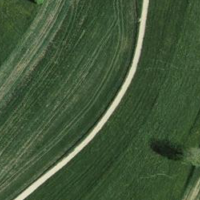
EUNIS habitat code: 24
Species observed at this site:
Lactuca perennis